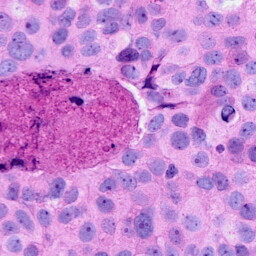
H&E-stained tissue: Breast